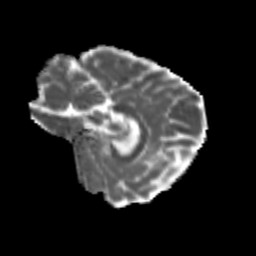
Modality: MD
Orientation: sagittal
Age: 25
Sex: female
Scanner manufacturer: siemens
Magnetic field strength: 3 T
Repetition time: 3.5 s
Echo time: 0.113 s